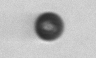
Label: bead